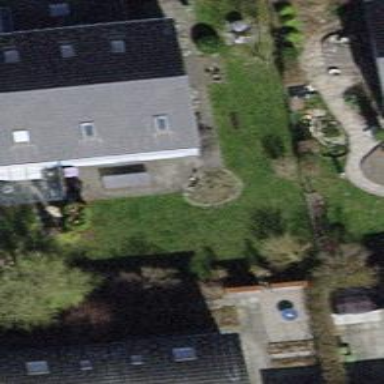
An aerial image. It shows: Building with tile roof.